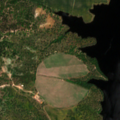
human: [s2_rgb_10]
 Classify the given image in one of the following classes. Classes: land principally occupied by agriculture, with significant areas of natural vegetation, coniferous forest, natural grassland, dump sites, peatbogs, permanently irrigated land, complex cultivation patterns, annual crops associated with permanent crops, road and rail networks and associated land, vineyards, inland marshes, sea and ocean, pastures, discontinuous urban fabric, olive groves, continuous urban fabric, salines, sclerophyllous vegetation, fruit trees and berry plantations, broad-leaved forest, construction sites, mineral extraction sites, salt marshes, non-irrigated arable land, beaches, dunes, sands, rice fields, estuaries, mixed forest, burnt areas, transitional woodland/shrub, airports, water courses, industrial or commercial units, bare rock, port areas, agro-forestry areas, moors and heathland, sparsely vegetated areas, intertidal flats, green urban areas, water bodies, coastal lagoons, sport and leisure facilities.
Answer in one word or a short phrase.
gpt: permanently irrigated land, olive groves, agro-forestry areas, broad-leaved forest, water bodies